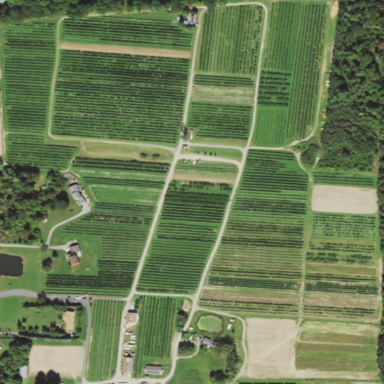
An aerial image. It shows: Orchard.